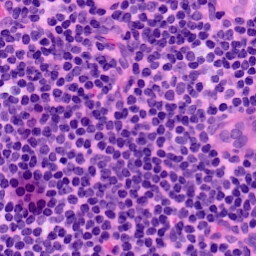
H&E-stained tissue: LymphNode